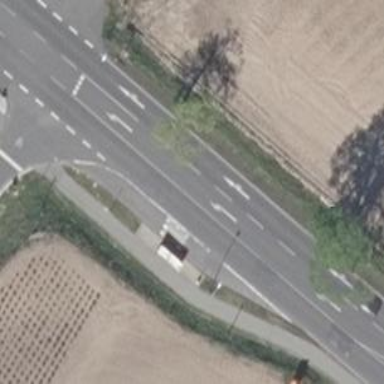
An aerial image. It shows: Asphalt road designated as primary highway with separate sidewalks and cycle paths.